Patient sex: M
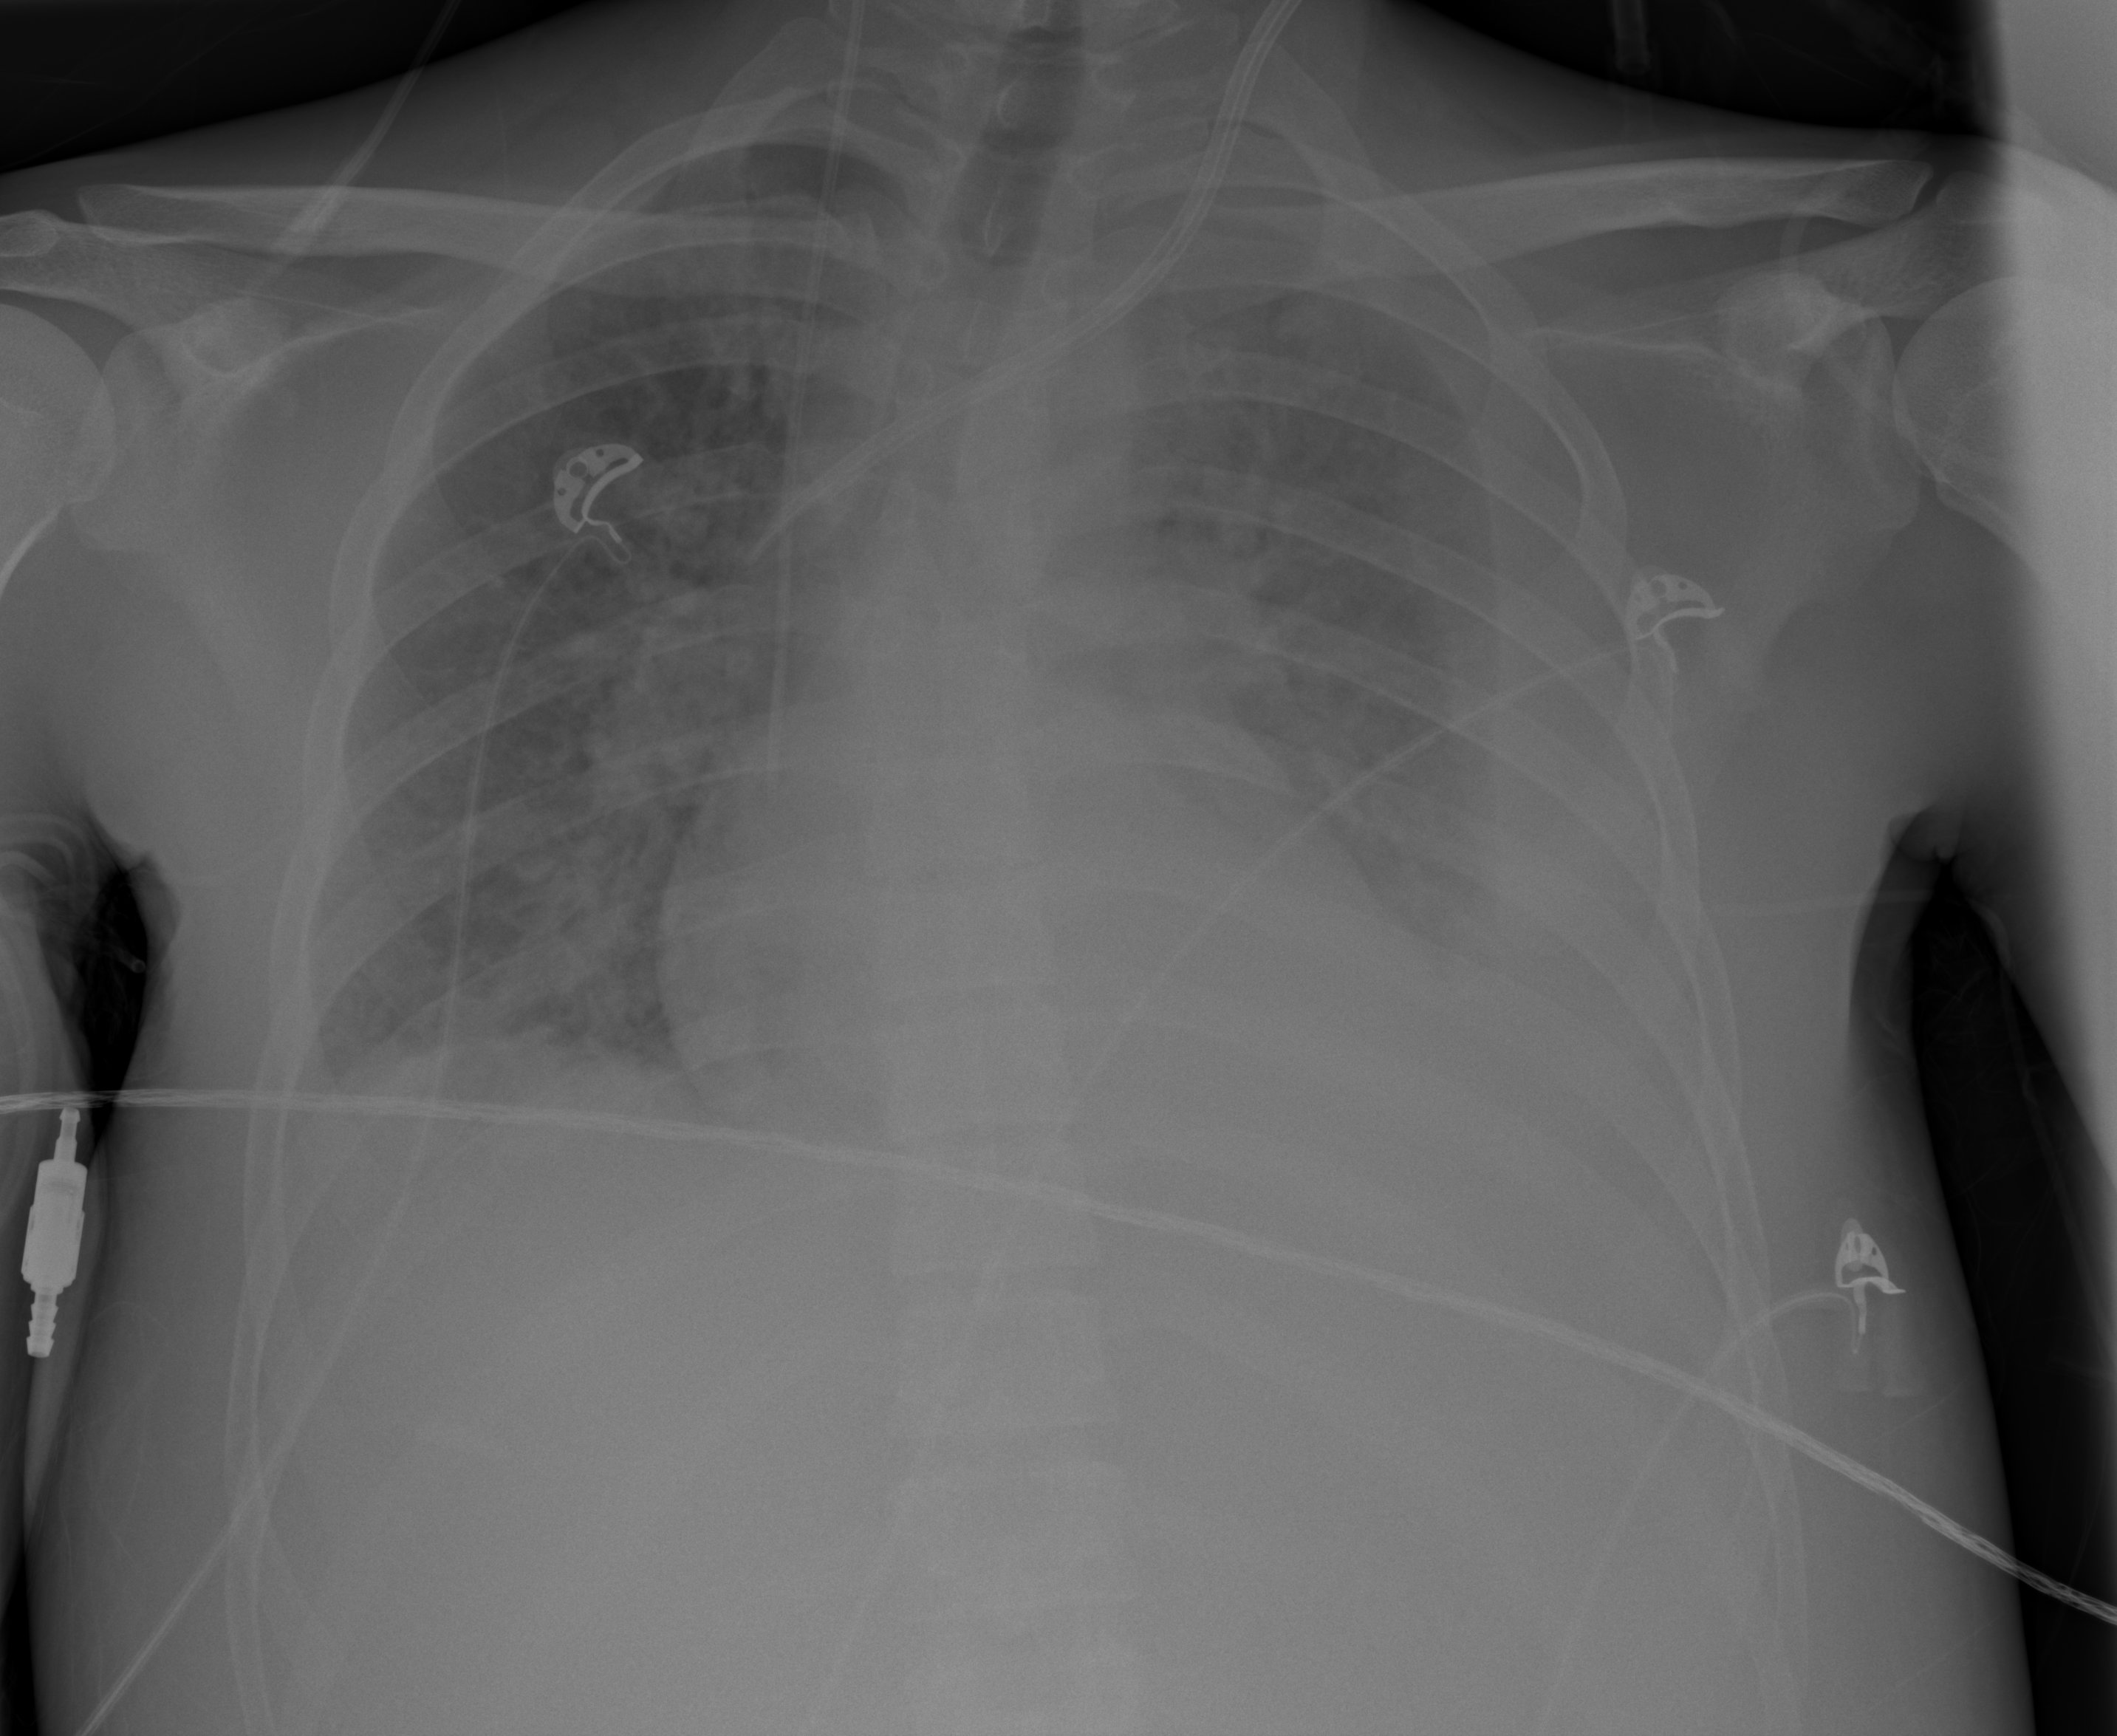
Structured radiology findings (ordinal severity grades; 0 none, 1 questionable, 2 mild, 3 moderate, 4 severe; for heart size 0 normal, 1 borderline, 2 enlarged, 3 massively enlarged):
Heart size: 1
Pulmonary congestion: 2
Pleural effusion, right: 2
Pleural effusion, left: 3
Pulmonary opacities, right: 3
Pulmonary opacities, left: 3
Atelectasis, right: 2
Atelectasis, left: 3